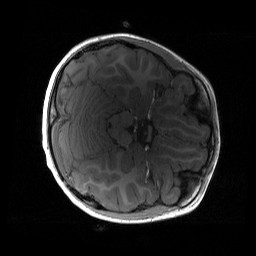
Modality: T1w
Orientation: axial
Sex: female
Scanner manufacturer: siemens
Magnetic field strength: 3 T
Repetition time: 1.9 s
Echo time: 0.00243 s